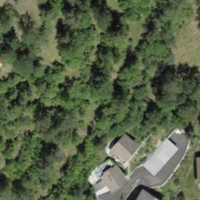
EUNIS habitat code: 24
Species observed at this site:
Corylus avellana